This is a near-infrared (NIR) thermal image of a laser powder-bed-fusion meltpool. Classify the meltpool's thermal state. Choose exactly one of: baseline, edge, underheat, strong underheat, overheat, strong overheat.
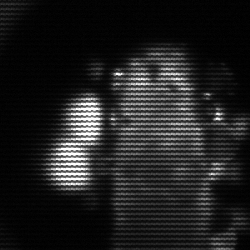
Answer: strong underheat